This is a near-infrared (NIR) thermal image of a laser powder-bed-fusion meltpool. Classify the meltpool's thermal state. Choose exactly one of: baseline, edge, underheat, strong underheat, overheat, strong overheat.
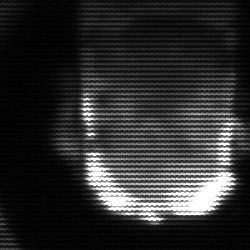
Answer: baseline